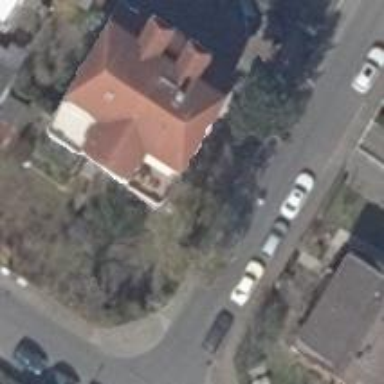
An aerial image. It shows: Half-hipped roof on apartment building.